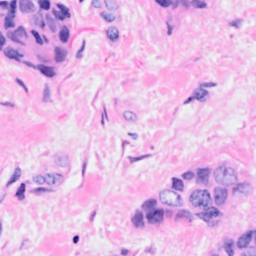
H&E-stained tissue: Breast